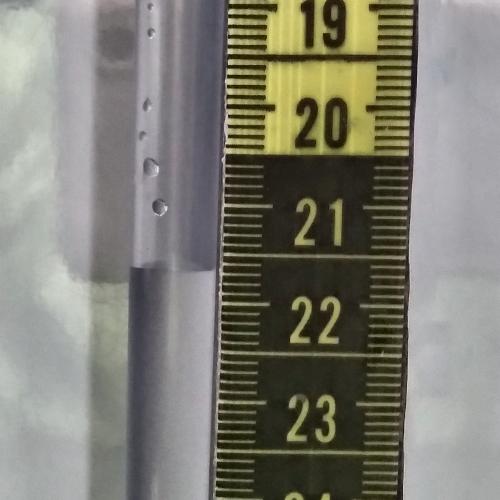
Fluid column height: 21.7 cm